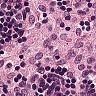
Metastatic tissue present: no